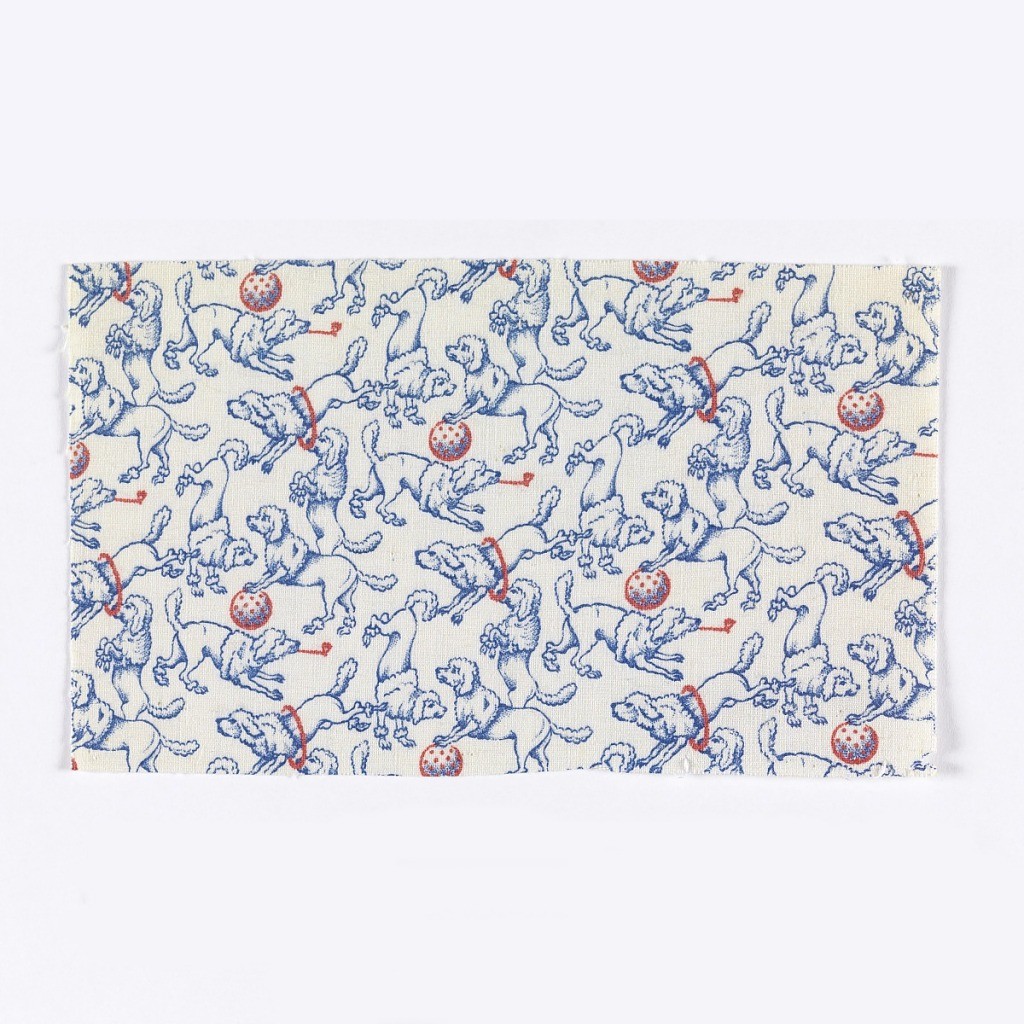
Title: Sample
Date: late 19th century
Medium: cotton Technique: printed on plain weave
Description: Woven cotton printed in blue and red on white ground showing a pattern of poodles in a variety of playful poses.